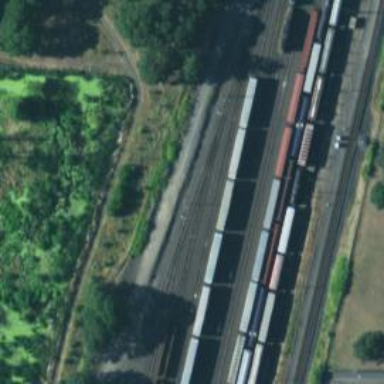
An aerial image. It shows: Railway yard.